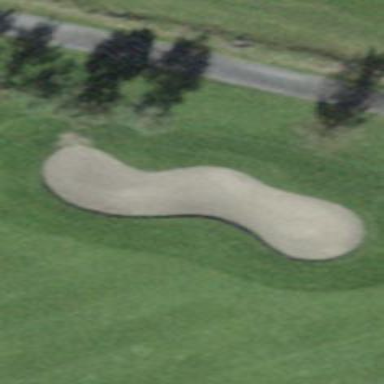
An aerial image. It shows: Sand bunker on golf course.